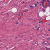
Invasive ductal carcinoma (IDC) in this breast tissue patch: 0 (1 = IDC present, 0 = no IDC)